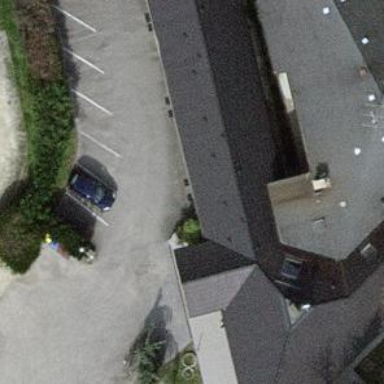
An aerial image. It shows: Hotel.